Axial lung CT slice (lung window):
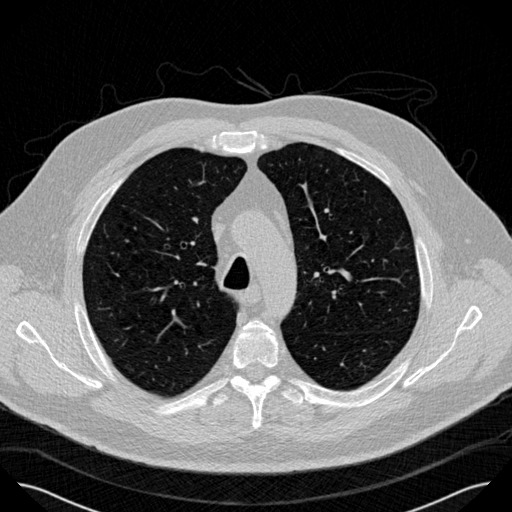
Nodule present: no